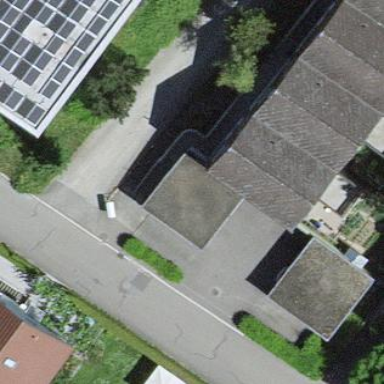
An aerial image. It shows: Carport structure.